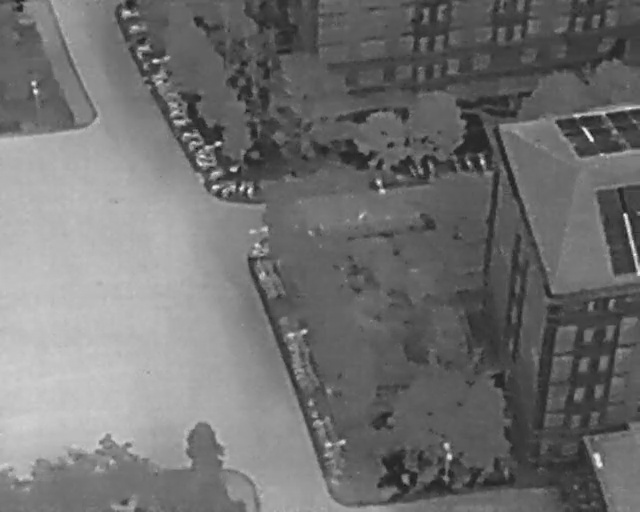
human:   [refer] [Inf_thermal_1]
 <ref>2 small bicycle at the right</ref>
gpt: <box>[[73, 30, 77, 32, 169], [71, 31, 75, 32, 156]]</box>